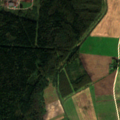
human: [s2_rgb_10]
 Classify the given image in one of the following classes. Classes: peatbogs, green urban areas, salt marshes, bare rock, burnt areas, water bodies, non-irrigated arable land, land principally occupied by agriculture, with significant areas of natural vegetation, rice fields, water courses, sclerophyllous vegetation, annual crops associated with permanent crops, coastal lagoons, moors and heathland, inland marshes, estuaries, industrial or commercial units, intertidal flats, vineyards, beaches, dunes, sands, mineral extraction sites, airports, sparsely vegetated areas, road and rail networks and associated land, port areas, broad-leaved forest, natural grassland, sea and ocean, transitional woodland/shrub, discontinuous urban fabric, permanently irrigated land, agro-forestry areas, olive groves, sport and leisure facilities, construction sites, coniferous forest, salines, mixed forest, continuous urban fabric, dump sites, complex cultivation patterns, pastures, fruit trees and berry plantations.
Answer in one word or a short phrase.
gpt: industrial or commercial units, non-irrigated arable land, mixed forest, transitional woodland/shrub